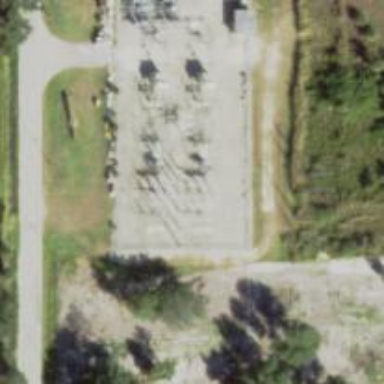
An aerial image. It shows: Switch for power supply.